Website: crate-barrel
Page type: receipt
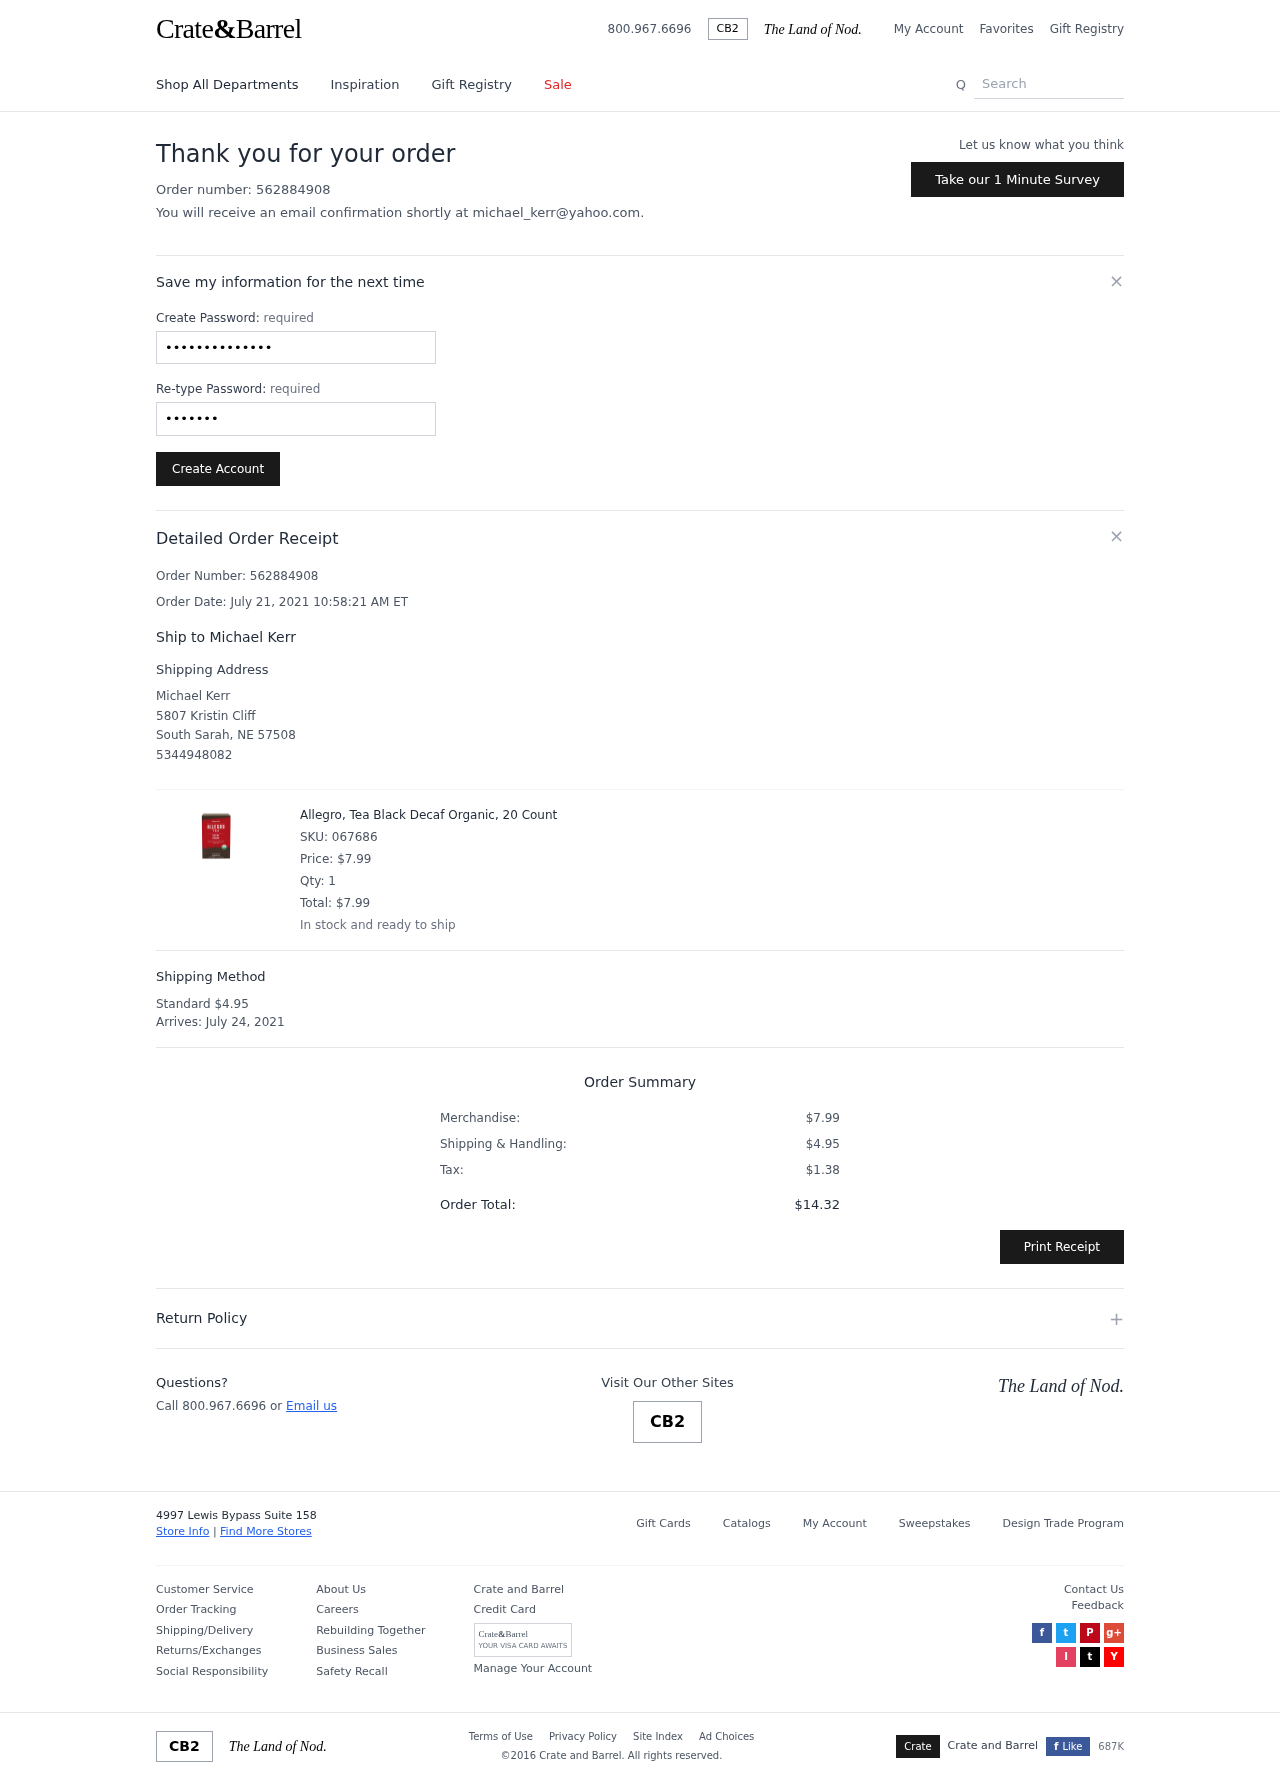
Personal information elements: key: PII_CITY
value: South Sarah
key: PII_EMAIL
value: michael_kerr@yahoo.com
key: PII_FULLNAME
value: Michael Kerr
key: PII_FULLNAME
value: Ship to Michael Kerr
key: PII_PHONE
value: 5344948082
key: PII_POSTCODE
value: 57508
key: PII_STATE_ABBR
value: NE
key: PII_STREET
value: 5807 Kristin Cliff
Product elements: key: PRODUCT1_NAME
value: Allegro, Tea Black Decaf Organic, 20 Count
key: PRODUCT1_PRICE
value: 7.99
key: PRODUCT1_QUANTITY
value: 1
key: PRODUCT1_SKU
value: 067686
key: PRODUCT1_TOTAL
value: $7.99
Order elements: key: ORDER_ID
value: Order Number: 562884908
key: ORDER_ID
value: Order number: 562884908
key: ORDER_DATE
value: Order Date: July 21, 2021 10:58:21 AM ET
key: ORDER_SHIPPING_COST
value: $4.95
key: ORDER_DELIVERY_DATE
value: July 24, 2021
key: ORDER_SUBTOTAL
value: $7.99
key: ORDER_TAX
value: $1.38
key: ORDER_TOTAL
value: $14.32
Search elements: key: HEADER_SEARCH
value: Search